Question: I'm having issues with a Map in Angular. When I console.log the first item I get the things I expect (see screenshot), however using *NgFor I'm not getting results. I've tried a lot of things and currently have this HTML. The only thing that gives me the correct value is the .length
The last thing I found on the internet was the |json pipe, and that results in
Any ideas?
'''
<div class="card card-default bg-secondary mb-3" *ngFor='let fiets of fietsen | keyvalue'>
<div class="card-header">
{{fiets | json }}
{{fiets}}
</div>
<div class="card-body">
<p class="card-text">
Merk: {{fiets.key}}
<br>Frame Hoogte: {{fiets.key}} cm
<br>Model: {{fiets.key}}
<br> {{fiets.value}}
</p>
</div>
<div class="card-footer">Totally a button</div>
</div>
'''
[Console.log output (console.log(this._fietsen[0]);)][1]

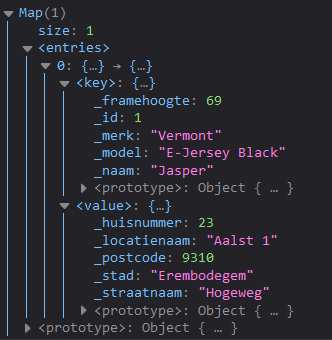
Answer: If I understand it right, you have an array of objects and you want the objects key/value...
In this case you need another ngFor to loop the object after looping the array.
<URL>
'''
<div class="card card-default bg-secondary mb-3" *ngFor='let fiets of fietsen '>
<div *ngFor="let obj of fiets | keyvalue">
<div class="card-header">
{{obj | json }}
{{obj}}
</div>
<div class="card-body">
<p class="card-text">
Merk: {{obj.key}}
<br>Frame Hoogte: {{obj.key}} cm
<br>Model: {{obj.key}}
<br> {{obj.value}}
</p>
</div>
<div class="card-footer">Totally a button</div>
'''